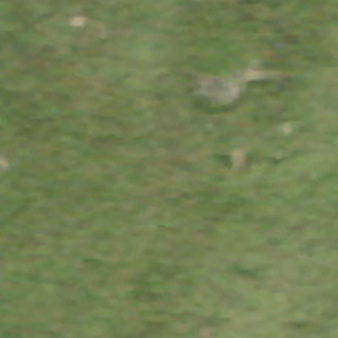
Label: other